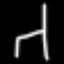
Label: chair